Question: I am having a aspx file that consist of a reportviewer. The report I am having is not table but its consist of few textbo(which require some value from previous aspx). How can I pass these value into the report viewer?
image below is design of the report.

I am using rdlc to create the report.
I do create a textbox name as para01.
just wonder how can I do it from C# code to pass into report viewer.
I am using VS2014 web application.
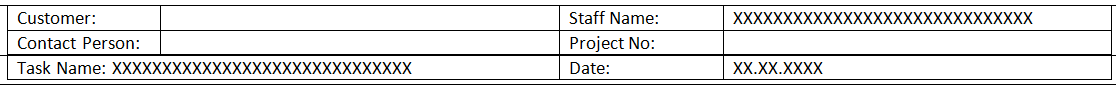
Answer: If you have very few values you can use query strings to pass them to your 'ReportViewer' page; i.e.:
'''
Me.Response.Redirect("~/yourFolder/yourReportViewerPage.aspx?" _
& "staffname=" & txtStaffName.Text & "&" _
& "taskName=" & txtTaskName.Text)
'''
Then convert every value in a 'ReportParameter' in your 'ReportViewer' page (I usually use 'Page_Load' event):
'''
Dim parStaffName As New ReportParameter("parStaffName", Me.Request.QueryString("staffName"))
Dim parTaskName As New ReportParameter("parTaskName", Me.Request.QueryString("taskName"))
yourReportViewer.LocalReport.SetParameters(New ReportParameter() {parStaffName, parTaskName})
'''
Define these parameters in your report and read them using:
'''
=Parameters!parStaffName.Value
'''
This is the C# code; hope it works!
Query strings:
'''
Response.Redirect("~/yourFolder/yourReportViewerPage.aspx?staffname=" + txtStaffName.Text + "&taskName=" + txtTaskName.Text);
'''
Report parameters:
'''
ReportParameter parStaffName = new ReportParameter("parStaffName", Request.QueryString("staffName"));
ReportParameter parTaskName = new ReportParameter("parTaskName", Request.QueryString("taskName"));
yourReportViewer.LocalReport.SetParameters(new ReportParameter[] {parStaffName, parTaskName});
'''